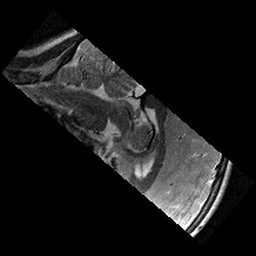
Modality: T2w
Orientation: sagittal
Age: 11
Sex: female
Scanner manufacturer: siemens
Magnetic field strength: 3 T
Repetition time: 9.23 s
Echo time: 0.067 s